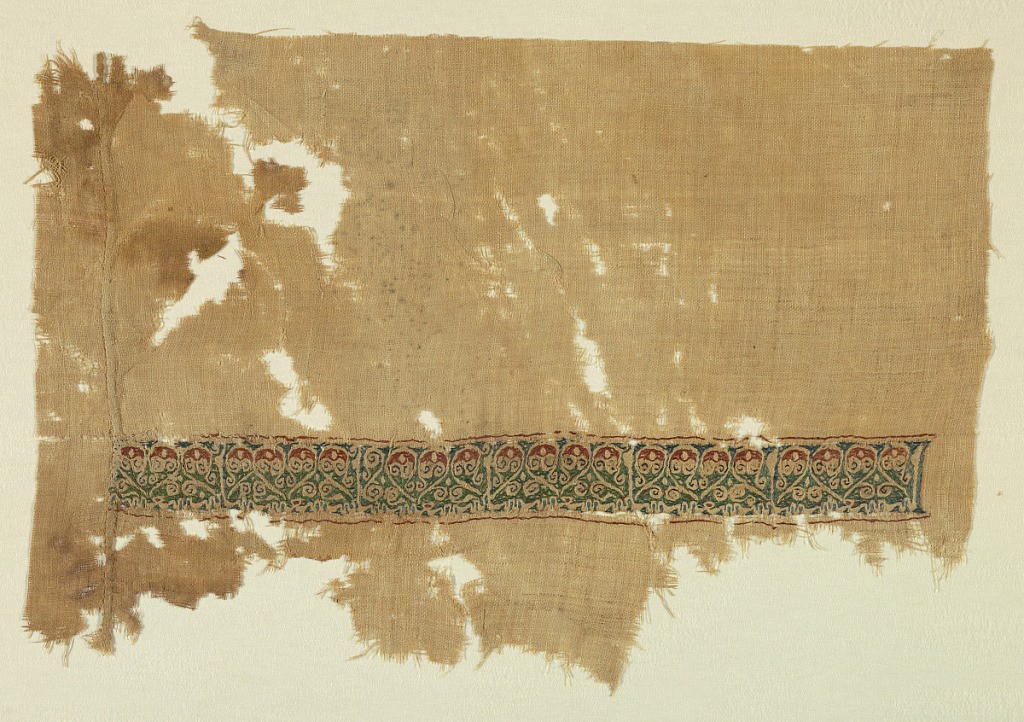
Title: Tiraz
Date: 10th–12th century
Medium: linen, silk Technique: counted, stem and split stitches on plain weave
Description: Tan linen ground with a single horizontal band of embroidery in red and green with a design of scrolls and circles.